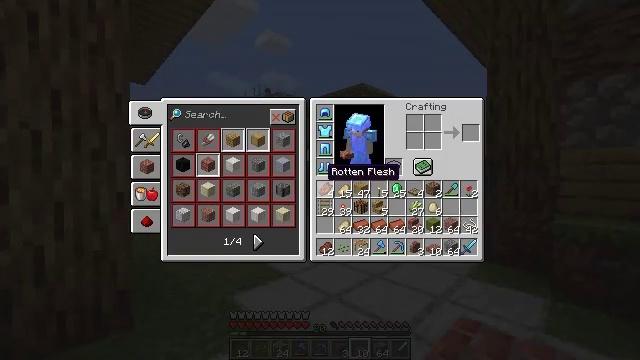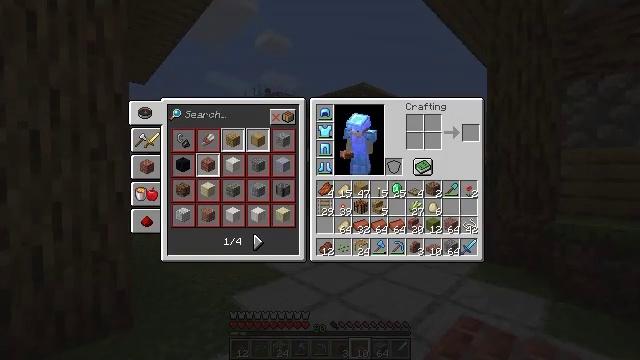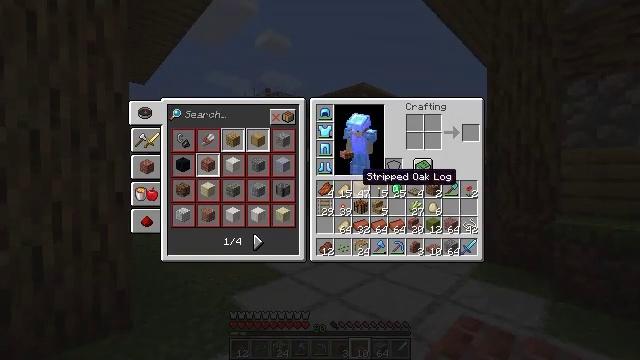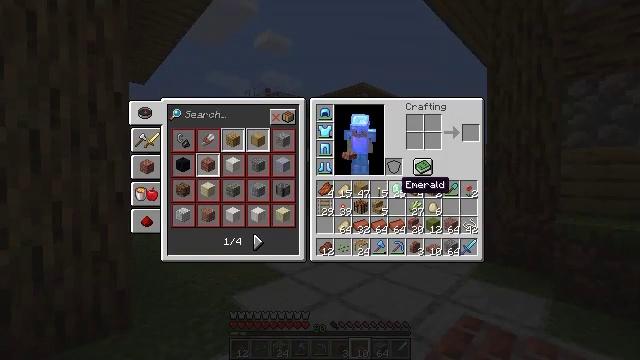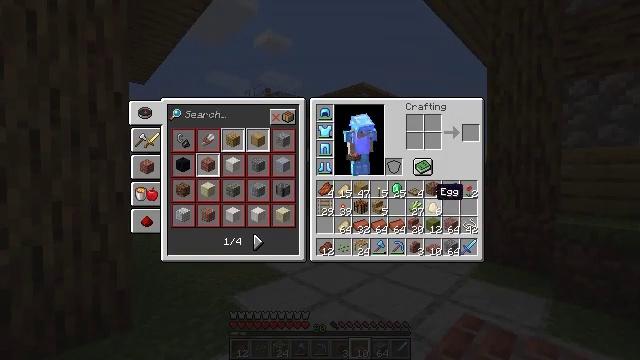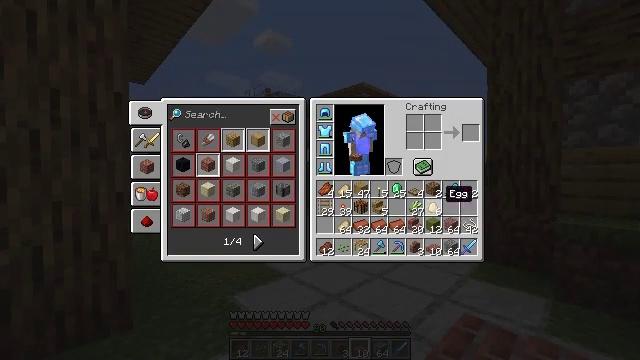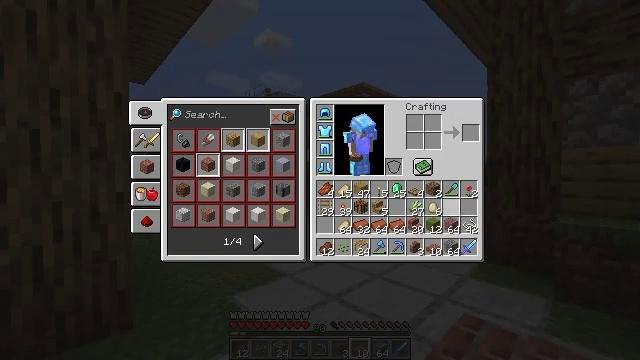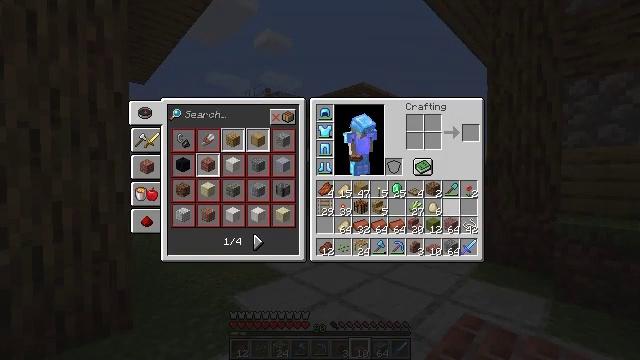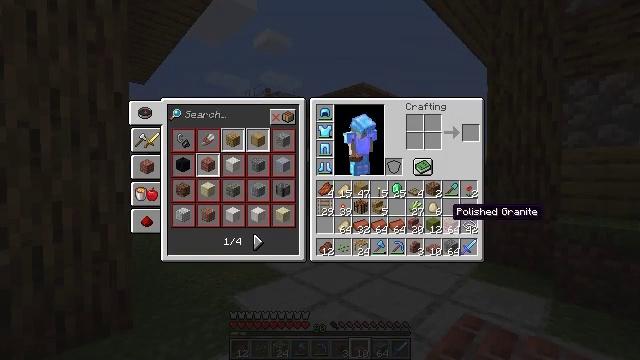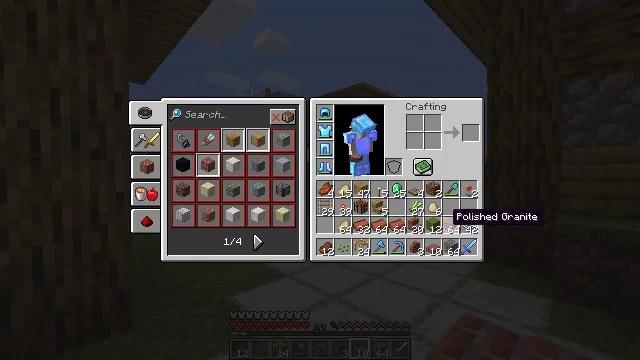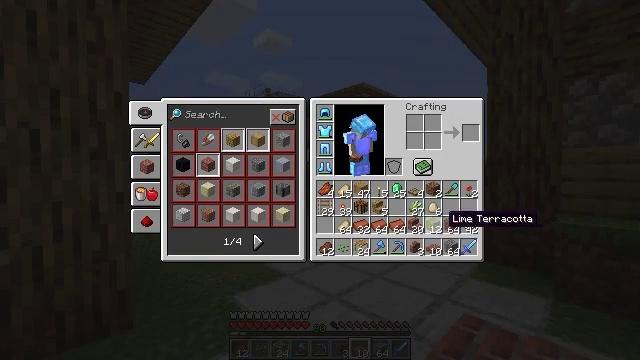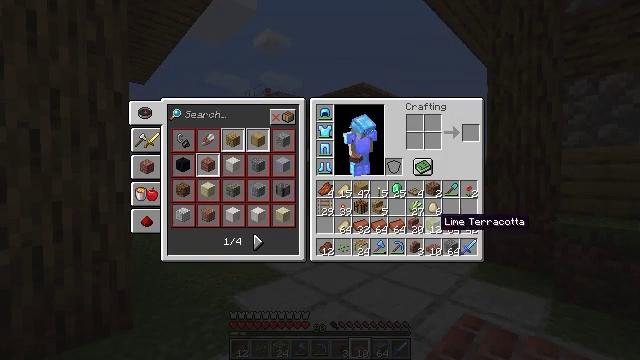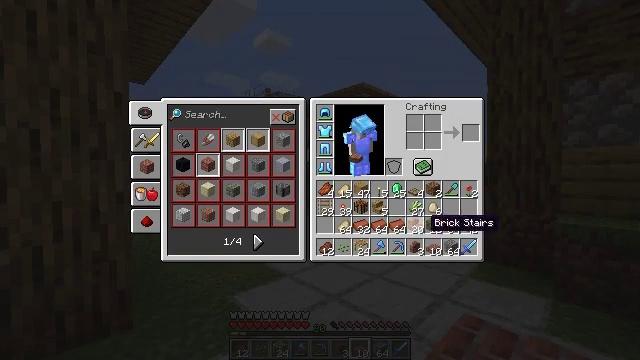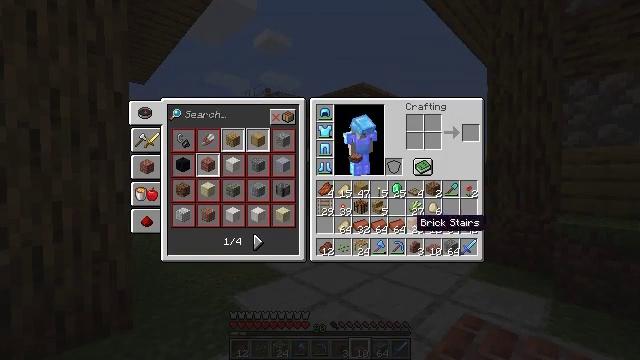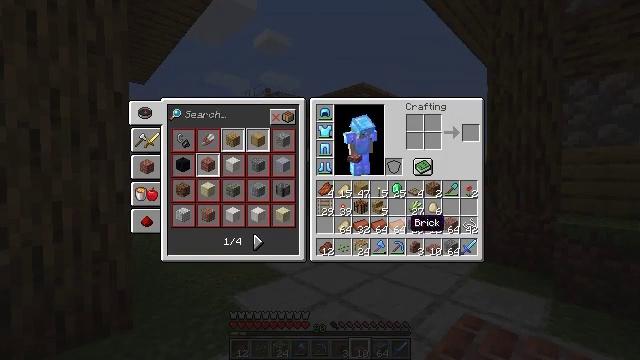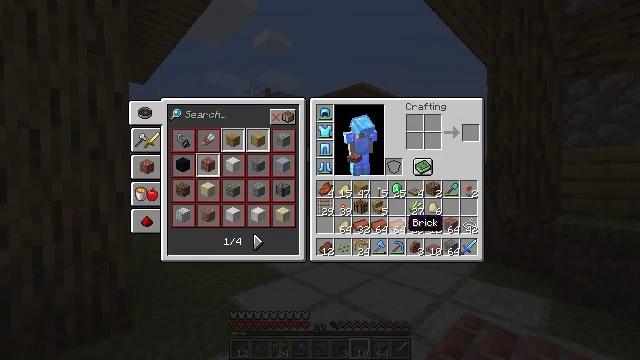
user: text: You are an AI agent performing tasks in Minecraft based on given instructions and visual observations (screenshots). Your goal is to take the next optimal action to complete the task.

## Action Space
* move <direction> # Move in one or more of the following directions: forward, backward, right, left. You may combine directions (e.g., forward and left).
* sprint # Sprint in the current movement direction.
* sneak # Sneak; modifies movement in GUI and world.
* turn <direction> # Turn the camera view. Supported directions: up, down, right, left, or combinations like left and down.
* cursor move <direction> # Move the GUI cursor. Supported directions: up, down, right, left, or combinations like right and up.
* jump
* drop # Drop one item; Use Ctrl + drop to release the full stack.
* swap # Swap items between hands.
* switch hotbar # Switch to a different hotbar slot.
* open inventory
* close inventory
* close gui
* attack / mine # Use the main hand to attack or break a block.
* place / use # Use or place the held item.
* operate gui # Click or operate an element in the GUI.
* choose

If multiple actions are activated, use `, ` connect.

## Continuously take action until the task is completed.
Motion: motion action
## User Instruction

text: Turn clay balls into bricks by using a furnace.
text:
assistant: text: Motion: no_op
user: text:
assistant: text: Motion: cursor move right
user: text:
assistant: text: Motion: cursor move right and down
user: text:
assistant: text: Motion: cursor move right and down
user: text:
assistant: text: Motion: cursor move right
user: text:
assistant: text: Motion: no_op
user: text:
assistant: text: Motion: no_op
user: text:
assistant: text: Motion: cursor move down
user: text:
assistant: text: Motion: no_op
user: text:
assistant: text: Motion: no_op
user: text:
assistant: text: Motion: cursor move left
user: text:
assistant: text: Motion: cursor move left
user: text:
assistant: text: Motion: cursor move left
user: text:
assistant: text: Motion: no_op
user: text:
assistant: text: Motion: no_op
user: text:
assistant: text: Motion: no_op
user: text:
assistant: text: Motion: no_op
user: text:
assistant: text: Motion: no_op
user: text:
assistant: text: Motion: no_op
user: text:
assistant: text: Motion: operate gui
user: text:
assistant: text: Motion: operate gui
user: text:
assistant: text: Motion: operate gui
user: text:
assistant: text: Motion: cursor move right and up
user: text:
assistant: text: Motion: cursor move right and up
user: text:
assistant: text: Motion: cursor move up
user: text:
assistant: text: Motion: sneak, cursor move up
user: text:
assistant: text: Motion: sneak
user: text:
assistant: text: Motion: sneak
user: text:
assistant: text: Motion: sneak
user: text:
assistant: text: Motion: sneak